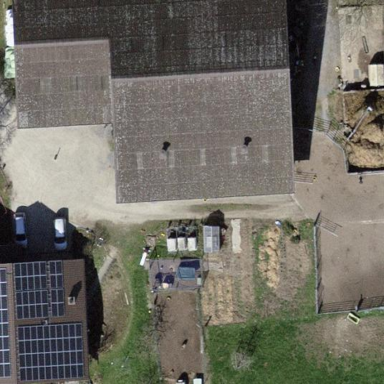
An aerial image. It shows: Farmyard area.